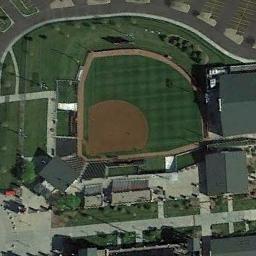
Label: baseball_diamond